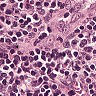
Metastatic tissue present: no